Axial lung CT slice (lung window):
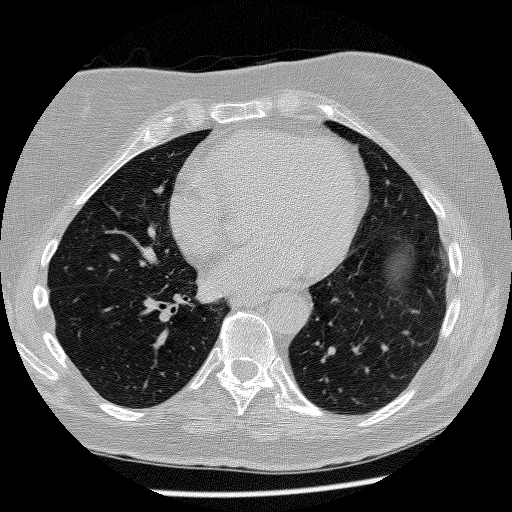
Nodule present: no